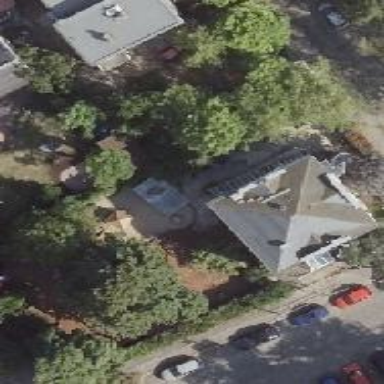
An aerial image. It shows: Residential building with pyramidal roof shape.